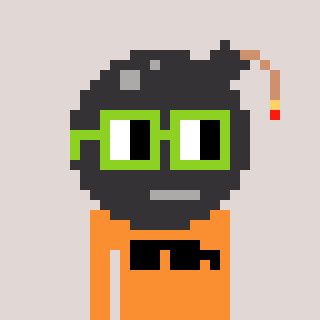
a pixel art character with square light green glasses, a bomb-shaped head and a orange-colored body on a warm background